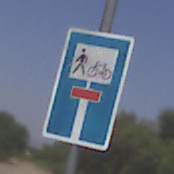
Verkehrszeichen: SackgasseRadverkehrFussgaengerDurchlaessig
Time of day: Midday
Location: Outdoor (RoadRail)
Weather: Clear
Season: NotSpecified
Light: Natural